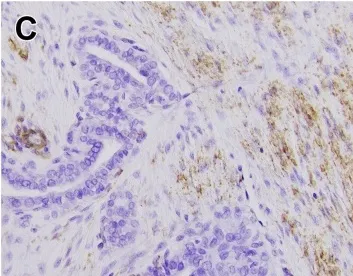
Immunohistochemical staining from the left thyroid tumor. (C). Smooth muscle actin immunostain highlights the stromal component of the tumor (200x magnification).
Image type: pathology (immunostaining)